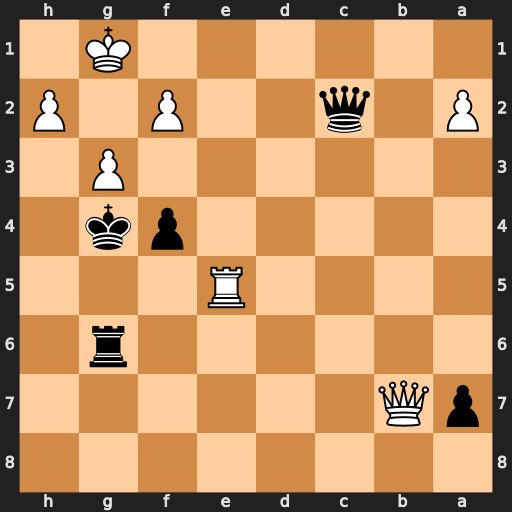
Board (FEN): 8/pQ6/6r1/4R3/5pk1/6P1/P1q2P1P/6K1
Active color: b
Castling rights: -
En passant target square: -
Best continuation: Qd1+ Re1 Qxe1+